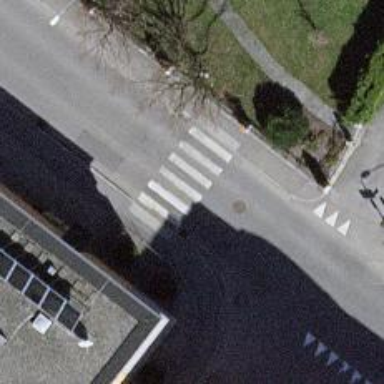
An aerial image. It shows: Marked zebra crossing with white markings.